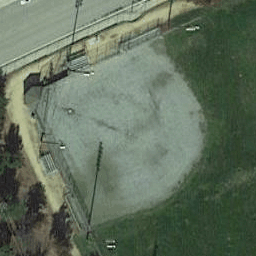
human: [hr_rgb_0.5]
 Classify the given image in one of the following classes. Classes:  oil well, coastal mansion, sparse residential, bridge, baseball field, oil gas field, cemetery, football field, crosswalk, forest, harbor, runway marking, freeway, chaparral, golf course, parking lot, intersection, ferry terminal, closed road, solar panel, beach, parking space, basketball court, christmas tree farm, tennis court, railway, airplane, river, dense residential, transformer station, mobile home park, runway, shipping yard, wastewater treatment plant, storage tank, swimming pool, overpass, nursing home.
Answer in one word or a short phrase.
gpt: baseball field